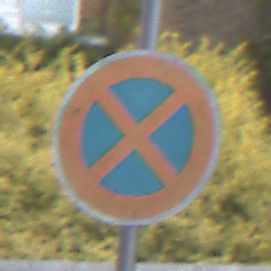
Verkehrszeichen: AbsolutesHalteverbot
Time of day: MorningAfternoon
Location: Outdoor (Urban)
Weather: Overcast
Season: NotSpecified
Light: Natural